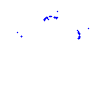
Particle: kaon